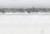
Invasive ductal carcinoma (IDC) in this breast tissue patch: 0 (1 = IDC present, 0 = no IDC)